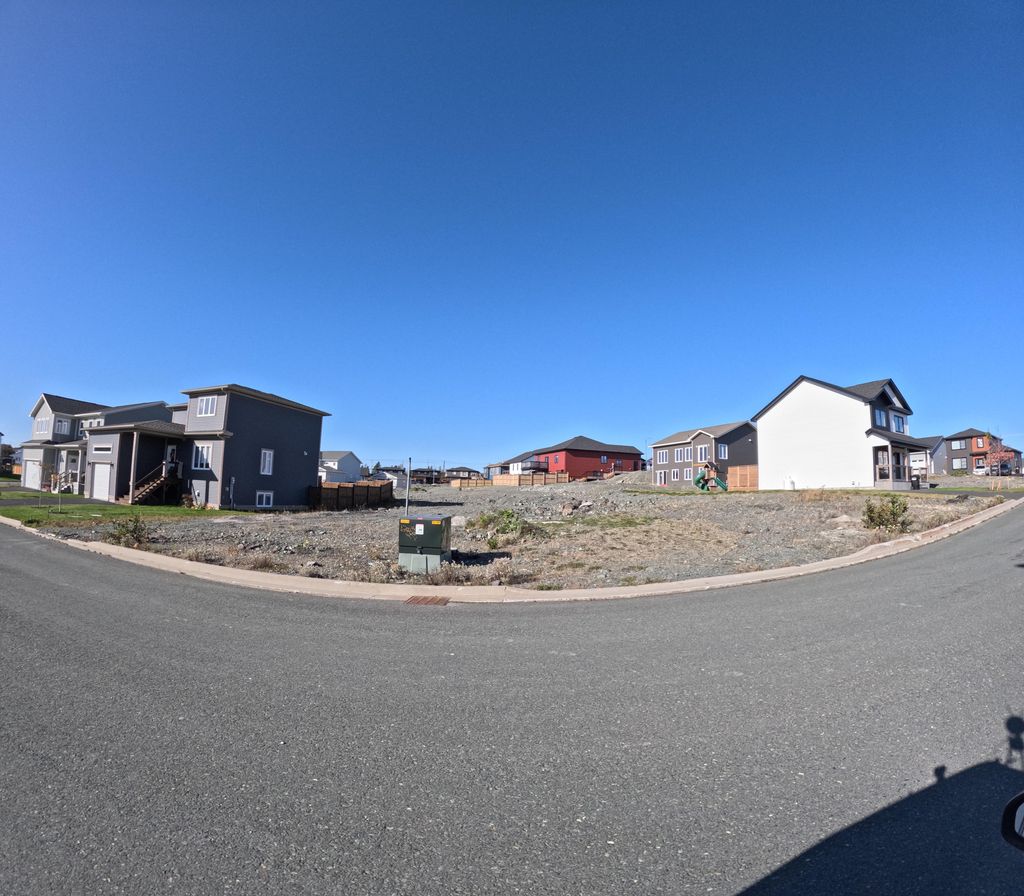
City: st_johns